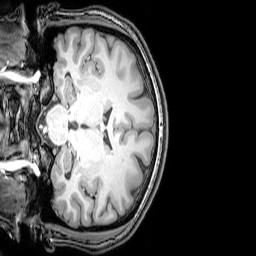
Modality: T1w
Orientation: coronal
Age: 21
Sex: female
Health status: healthy
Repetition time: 0.081 s
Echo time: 0.037 s